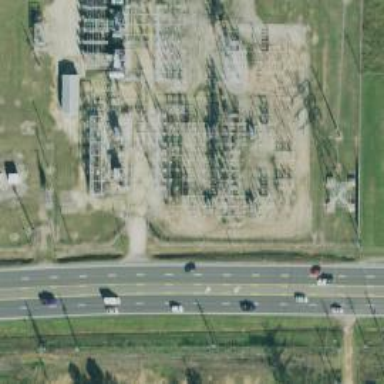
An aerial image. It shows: Switch used for power control.